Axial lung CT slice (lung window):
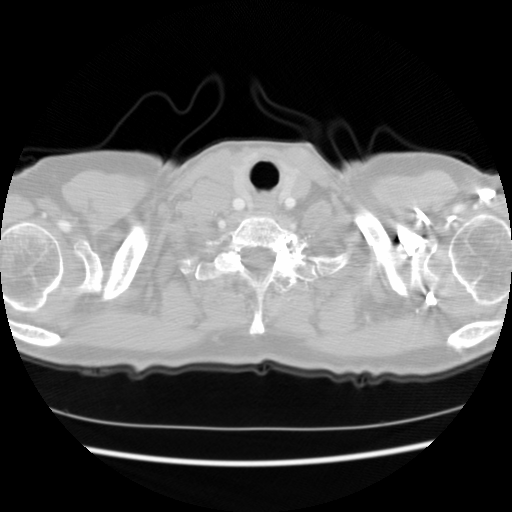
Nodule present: no